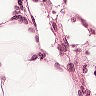
Metastatic tissue present: no